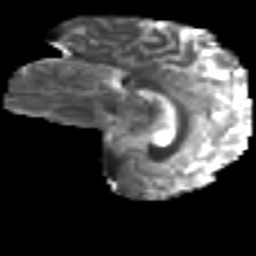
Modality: T2w
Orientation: sagittal
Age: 19
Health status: ill
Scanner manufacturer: philips
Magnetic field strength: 3 T
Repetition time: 9 s
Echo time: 0.127 s